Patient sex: M
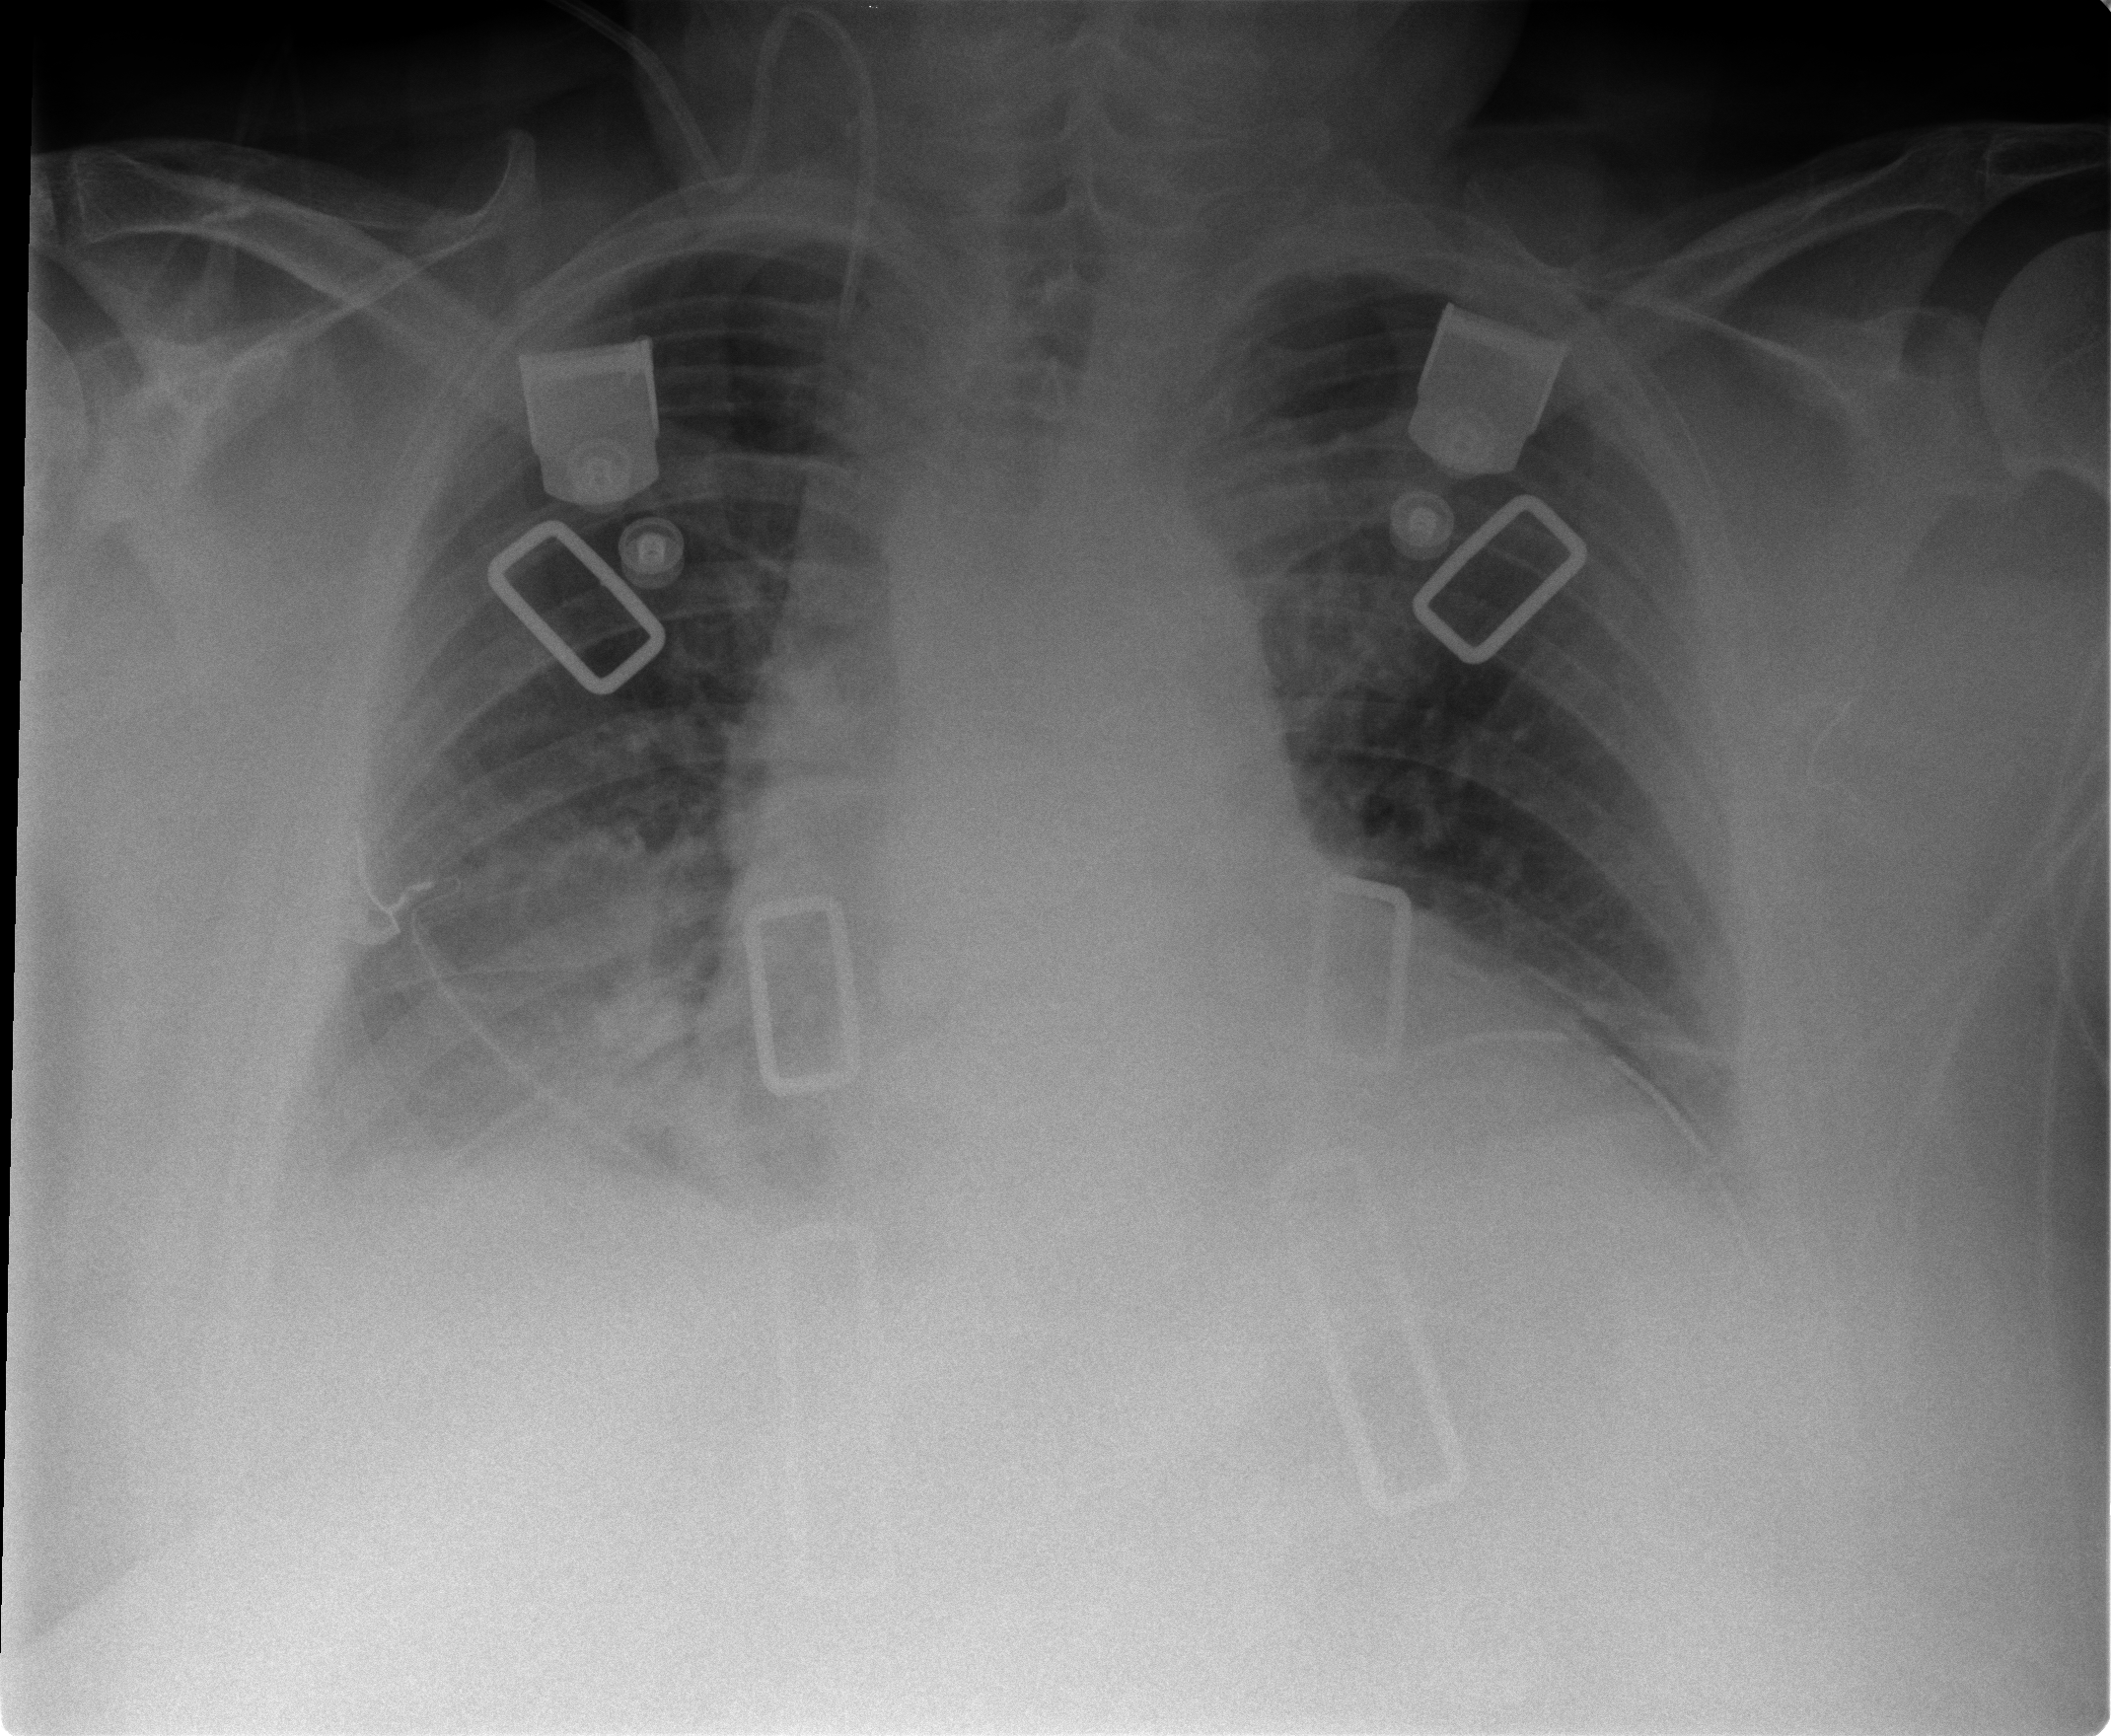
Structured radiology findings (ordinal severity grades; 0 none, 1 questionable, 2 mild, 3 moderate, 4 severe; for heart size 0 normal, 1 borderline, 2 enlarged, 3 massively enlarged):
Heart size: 2
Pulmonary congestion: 0
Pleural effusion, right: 2
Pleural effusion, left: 2
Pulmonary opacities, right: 1
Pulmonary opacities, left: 0
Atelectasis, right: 2
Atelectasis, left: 2